Question: Not sure how to approach this. This is how the table is populated...(see screenshot) The UserID_Combo in the table has multiple records. That field is made up of a GUID (the UserID) and the Date and Time of the visit. For each click on the page that UserID_Combo appears in the table. If the user returns the next day the same UserID but with a different Date and Time appear in the table. As shown in the screenshot 05b user Date and Time stamps are different which means they hit the page twice. At the end of the month I want to find out which user hit the page just once. In the data I would like to return the data for User 057bd as highlighted? This is my SQL Server 2008 query that produced the results:
'''
SELECT TOP (100) PERCENT UserID + '_' + REPLACE(REPLACE(REPLACE(CONVERT(nvarchar(30), wfoStartTime, 110) + ' ' + CONVERT(nvarchar(30), wfoStartTime, 14), '-', '_'),
' ', '_'), ':', '_') AS UserID_Combo, UserID, COUNT(UserID) AS UserID_Count, wfoKey
FROM dbo.tbl_User_Statistics2
GROUP BY UserID + '_' + REPLACE(REPLACE(REPLACE(CONVERT(nvarchar(30), wfoStartTime, 110) + ' ' + CONVERT(nvarchar(30), wfoStartTime, 14), '-', '_'), ' ', '_'), ':', '_'),
UserID, wfoKey
HAVING (wfoKey = 'df718d2b98')
ORDER BY UserID
'''

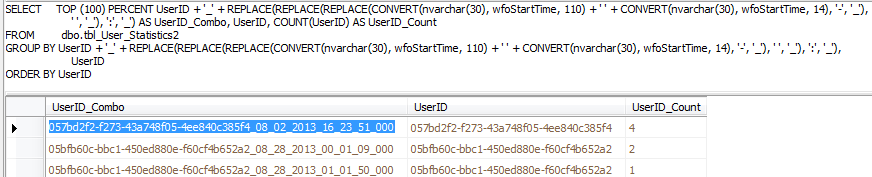
Answer: You just need to 'group by' the 'UserId' and choose records where the date only appears one (I think). If you are using SQL Server 2008 or later. This returns UserIds that hit the page on only one date:
'''
select UserID
from dbo.tbl_User_Statistics2
group by UserID
having count(distinct cast(wfoStartTime as date)) = 1
order by UserId;
'''
If you only want 'UserId's with one hit:
'''
select UserID
from dbo.tbl_User_Statistics2
group by UserID
having count(*) = 1
order by UserId;
'''